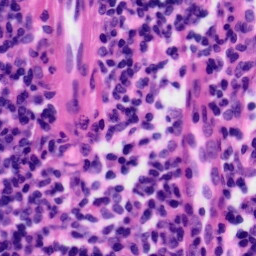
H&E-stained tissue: Tonsil